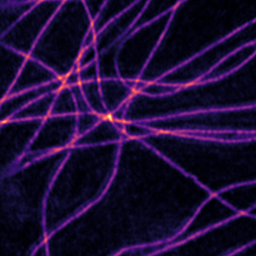
Label: Super-resolution Microtubules image